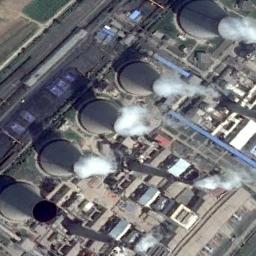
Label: thermal_power_station